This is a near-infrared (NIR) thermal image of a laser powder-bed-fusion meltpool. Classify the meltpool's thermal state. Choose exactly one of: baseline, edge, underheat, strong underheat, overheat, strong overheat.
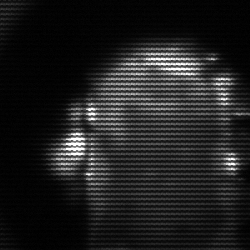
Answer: baseline